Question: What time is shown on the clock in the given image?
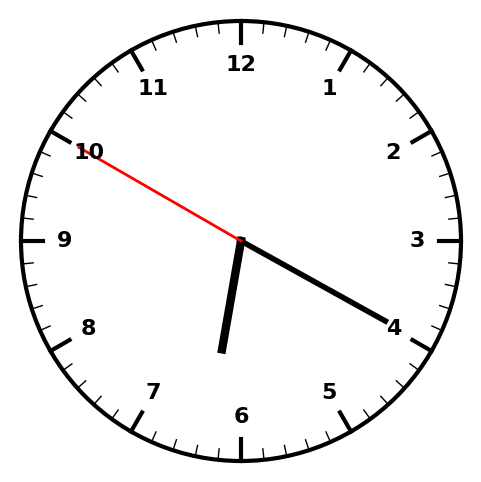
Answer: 06:19:50